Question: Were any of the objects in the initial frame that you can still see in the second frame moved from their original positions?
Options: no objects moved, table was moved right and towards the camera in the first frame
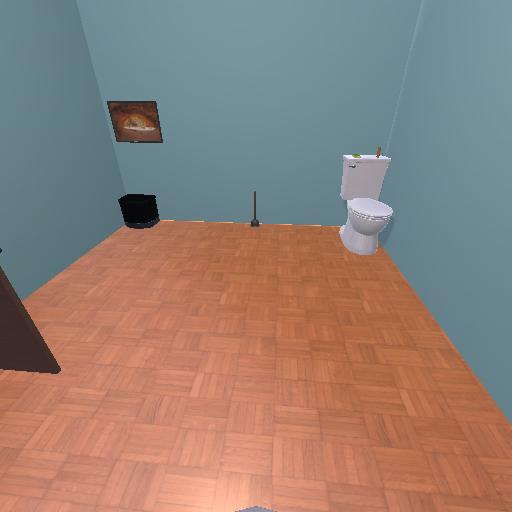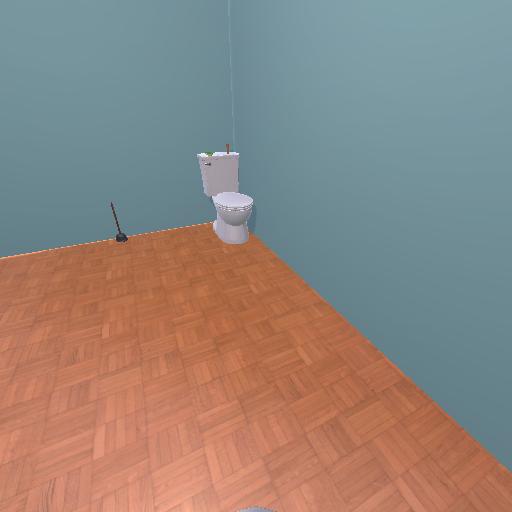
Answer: no objects moved